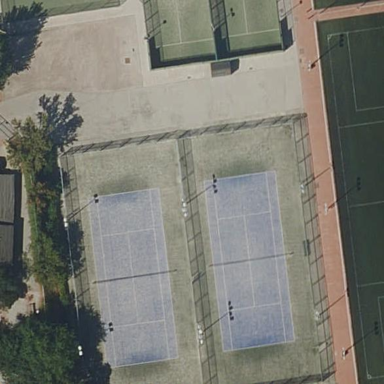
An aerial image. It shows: Tennis court on pitch designated for leisure land.